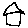
Label: house